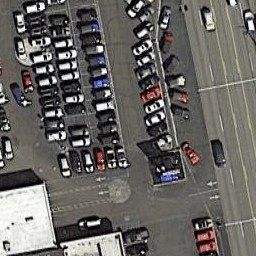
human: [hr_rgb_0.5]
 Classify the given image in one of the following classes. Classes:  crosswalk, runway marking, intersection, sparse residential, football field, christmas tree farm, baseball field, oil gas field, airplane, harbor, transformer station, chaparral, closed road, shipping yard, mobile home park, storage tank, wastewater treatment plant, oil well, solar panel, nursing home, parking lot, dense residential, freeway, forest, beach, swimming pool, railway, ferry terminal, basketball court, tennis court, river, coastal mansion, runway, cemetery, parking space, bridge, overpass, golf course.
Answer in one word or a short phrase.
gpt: parking lot